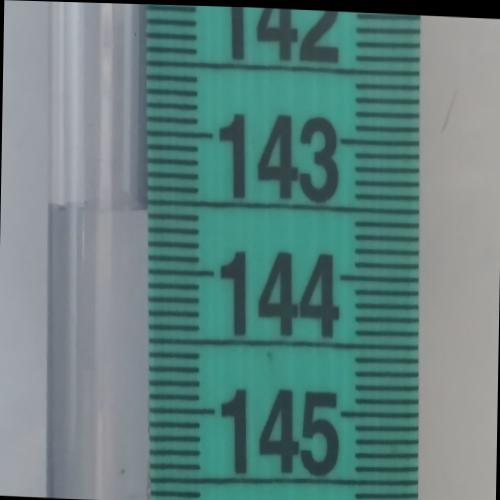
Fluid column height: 143.6 cm